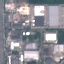
Label: Industrial